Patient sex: M
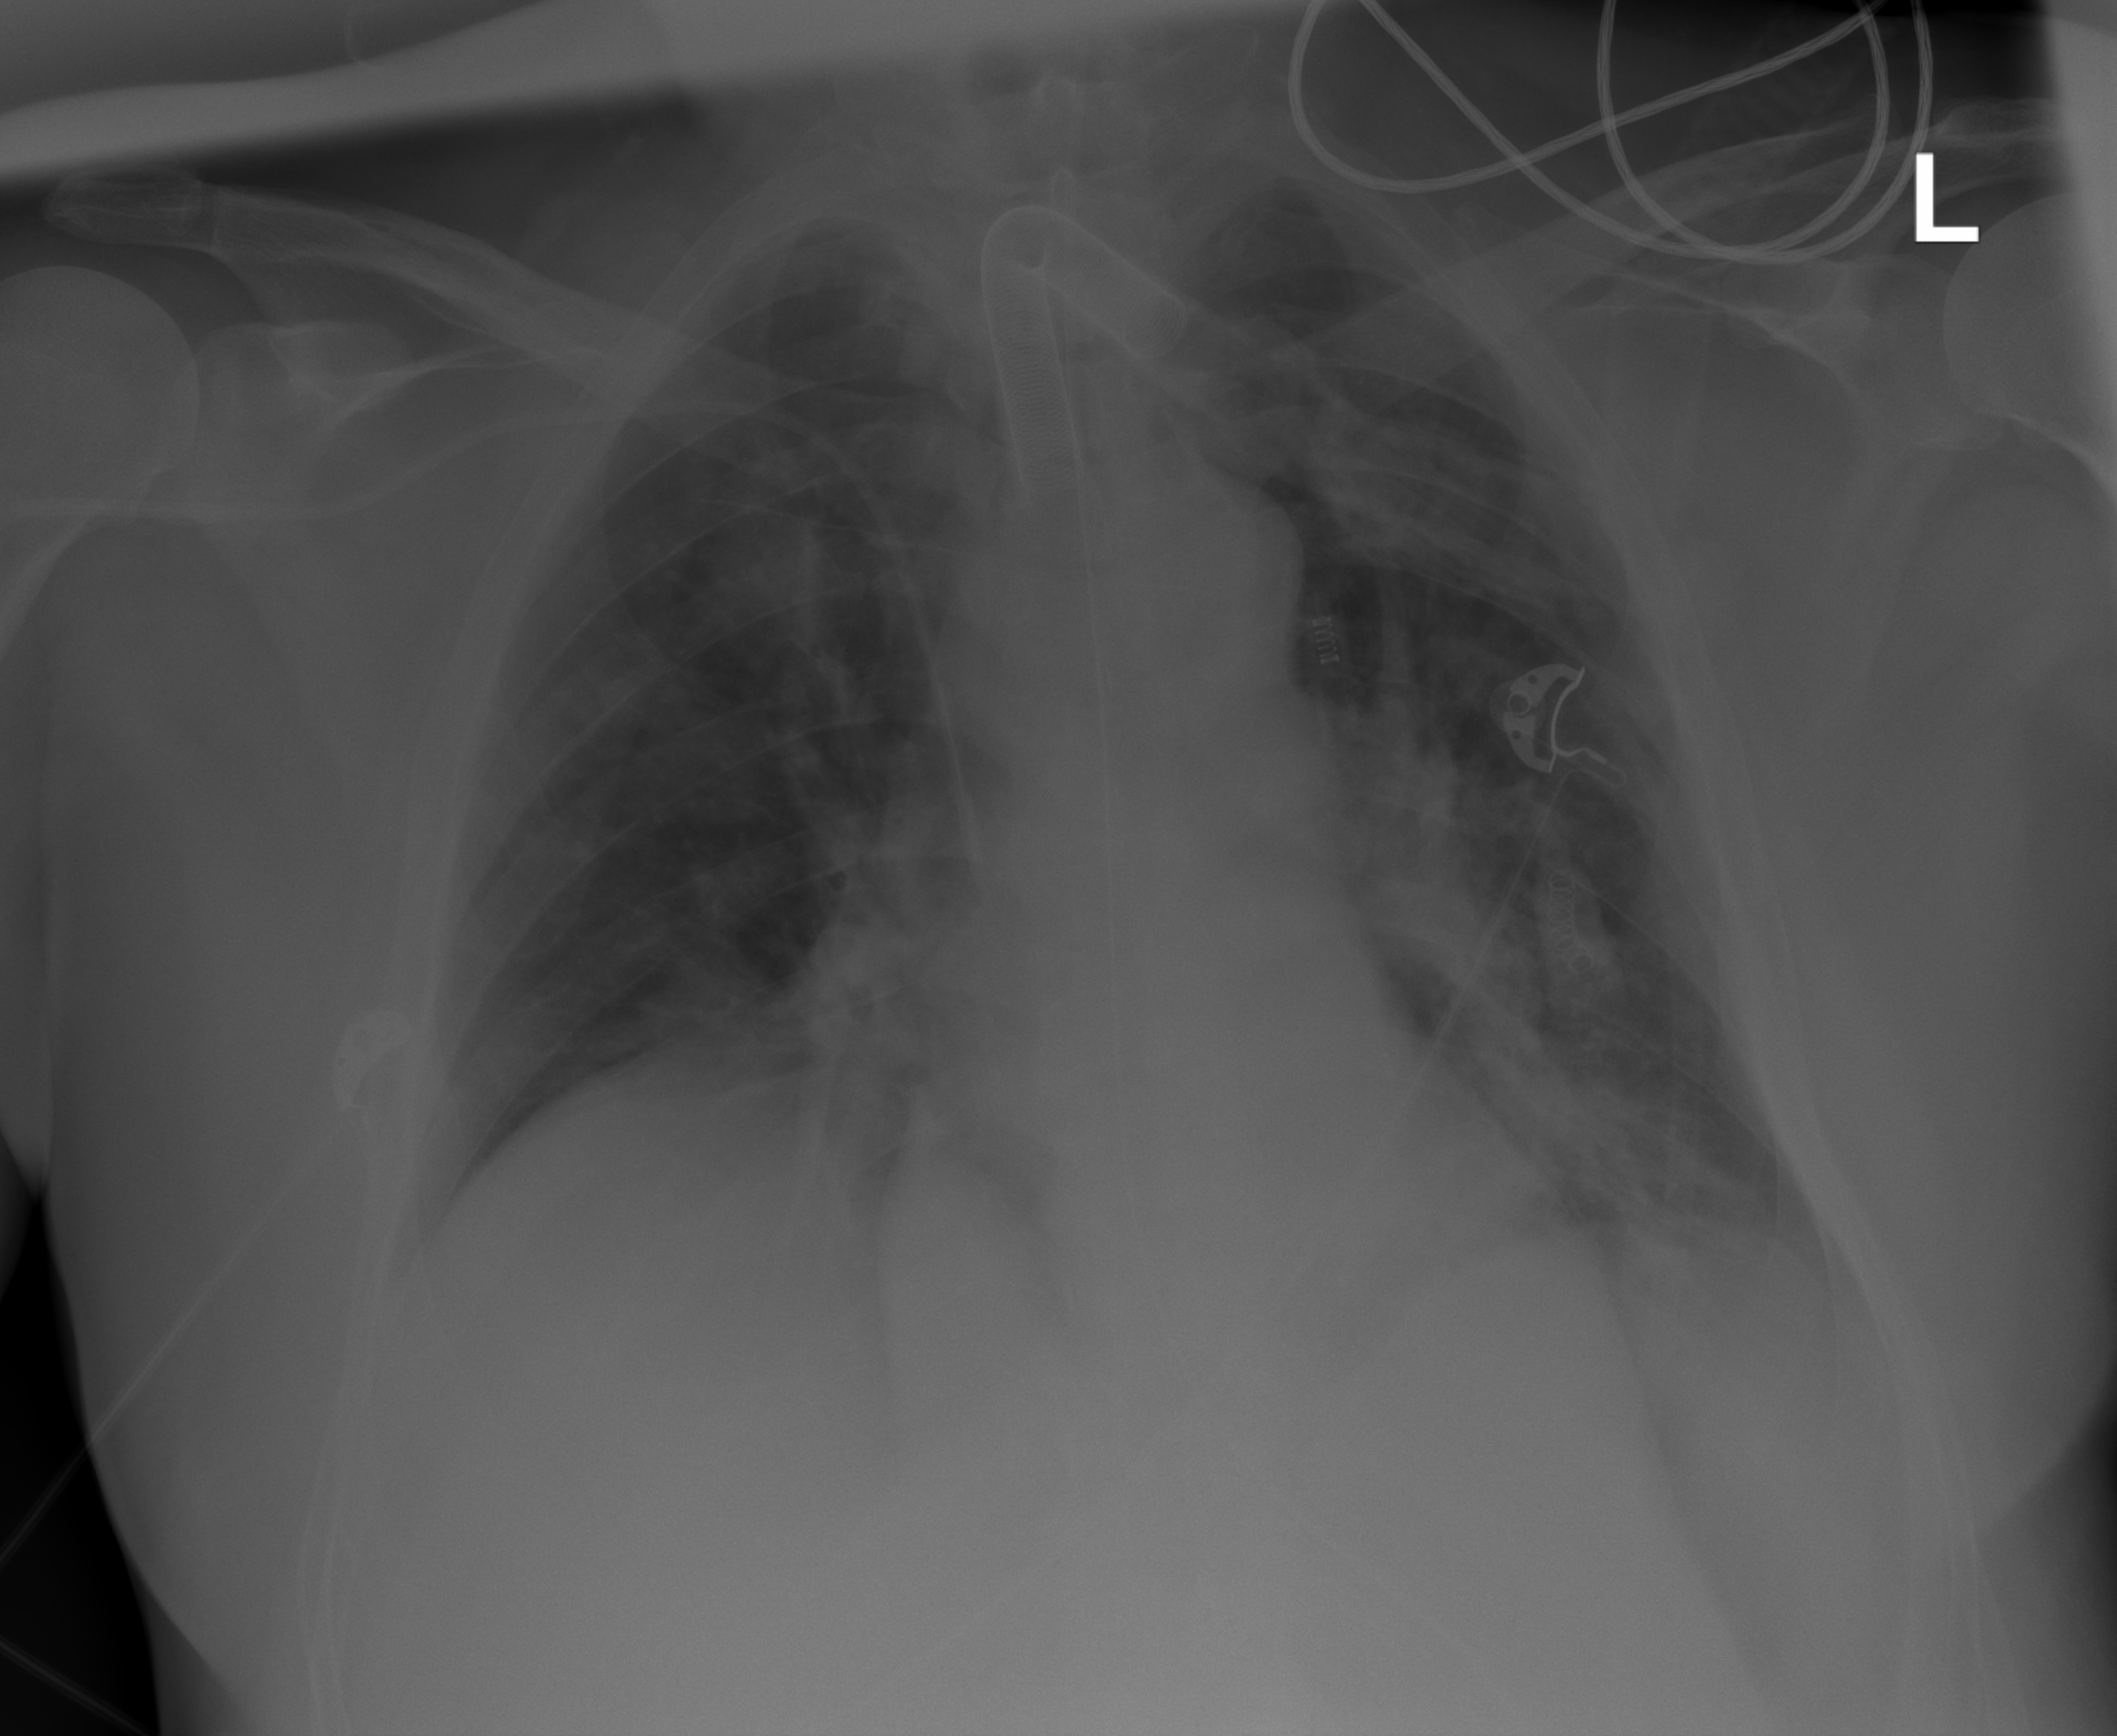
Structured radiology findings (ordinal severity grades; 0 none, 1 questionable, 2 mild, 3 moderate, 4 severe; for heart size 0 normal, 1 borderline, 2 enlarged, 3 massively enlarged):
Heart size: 0
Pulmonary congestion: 2
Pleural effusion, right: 0
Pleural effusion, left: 0
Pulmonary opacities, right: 2
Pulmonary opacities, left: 3
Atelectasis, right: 2
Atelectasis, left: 3